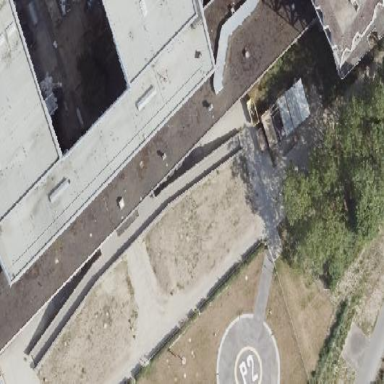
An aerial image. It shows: Part of building.